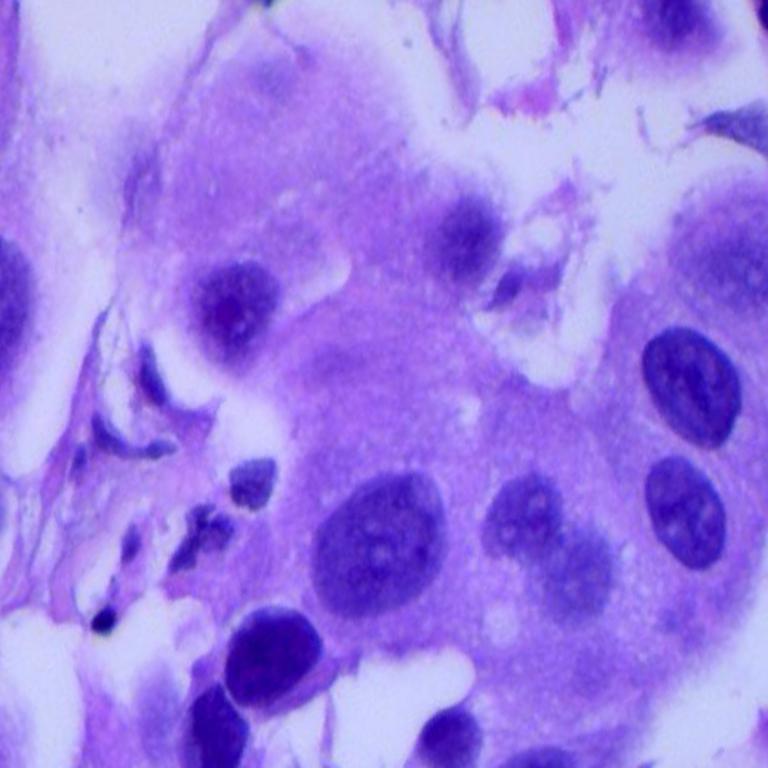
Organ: lung
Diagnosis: adenocarcinomas